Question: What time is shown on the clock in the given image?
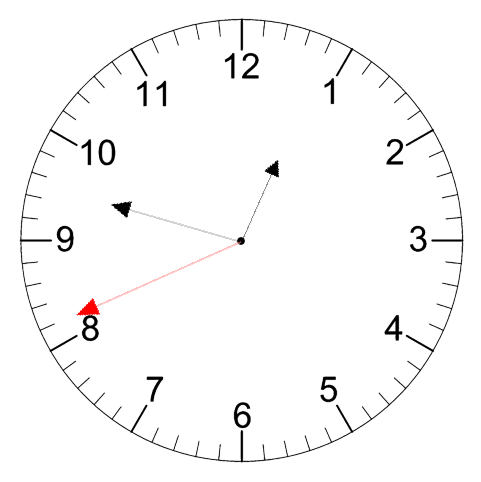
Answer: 12:47:41